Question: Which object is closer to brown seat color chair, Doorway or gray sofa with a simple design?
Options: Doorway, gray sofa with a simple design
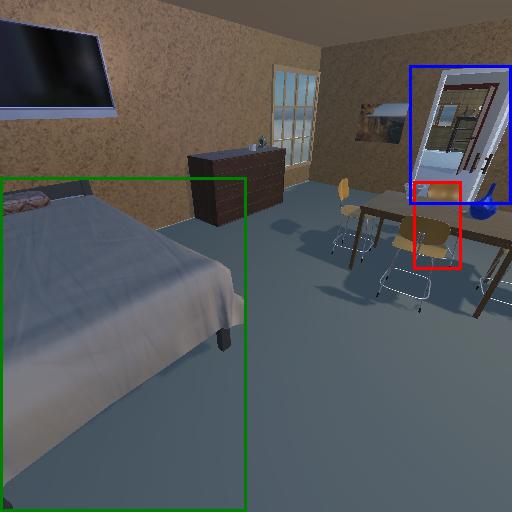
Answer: Doorway